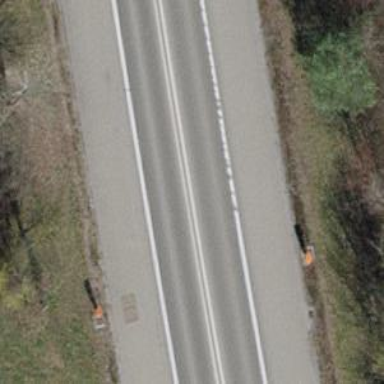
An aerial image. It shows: Emergency bay along the road.